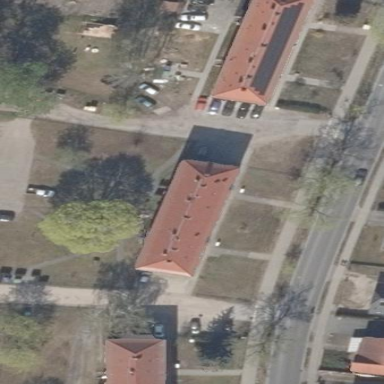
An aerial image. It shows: Building with hipped roof that is oriented along its structure.